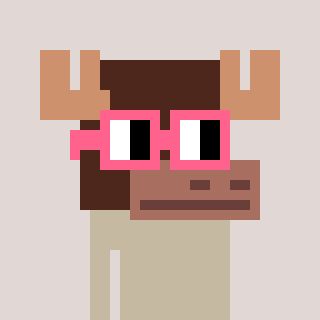
a pixel art character with square pink glasses, a moose-shaped head and a teal-colored body on a warm background